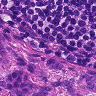
Metastatic tissue present: yes